Question: I'm superimposing two images in R. One image is a boxplot (using 'boxplot()'), the other a scatterplot (using 'scatterplot()'). I noticed a discrepancy in the scale along the x-axis. (A) is the boxplot scale. (B) is for the scatterplot.

What I've been trying to do is re-scale (B) to suit (A). I note there is a condition called xlim in scatterplot. Tried it, didn't work. I've also noted this example came up as I was typing out the question: <URL>.
Tried it, didn't work.
How can I modify the x-axis to change the scale from 1.0, 1.5, 2.0, 2.5, 3.0 to simply 1,2,3.
In Stata, I'm aware you can specify the x-axis range, and then indicate the step-ups between. For example, the range may be 0-100, and each measurable point would be set to 10. So you'd end up with 10, 20,....,100.
My R code, as it stands, looks something like this:
'''
library(car)
boxplot(a,b,c)
par(new=T)
scatterplot(x, y, smooth=TRUE, boxplots=FALSE)
'''
I've tried modifying scatterplot as such without any success:
'''
scatterplot(x, y, smooth=TRUE, boxplots=FALSE, xlim=c(1,3))
'''
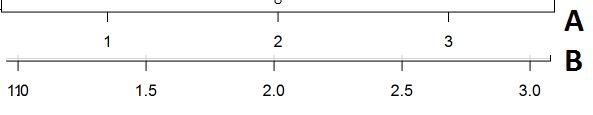
Answer: As mentioned in comments use 'as.factor', then xaxis should align. Here is 'ggplot' solution:
'''
#dummy data
dat1 <- data.frame(group=as.factor(rep(1:3,4)),
var=c(runif(12)))
dat2 <- data.frame(x=as.factor(1:3),y=runif(3))
library(ggplot2)
library(grid)
library(gridExtra)
#plot points on top of boxplot
ggplot(dat1,aes(group,var)) +
geom_boxplot() +
geom_point(aes(x,y),dat2)
'''

Plot as separate plots
'''
gg_boxplot <-
ggplot(dat1,aes(group,var)) +
geom_boxplot()
gg_point <-
ggplot(dat2,aes(x,y)) +
geom_point()
grid.arrange(gg_boxplot,gg_point,
ncol=1,
main="Plotting is easier with ggplot")
'''

Using xlim as suggested by @RuthgerRighart
'''
#dummy data - no factors
dat1 <- data.frame(group=rep(1:3,4),
var=c(runif(12)))
dat2 <- data.frame(x=1:3,y=runif(3))
par(mfrow=c(2,1))
boxplot(var~group,dat1,xlim=c(1,3))
plot(dat2$x,dat2$y,xlim=c(1,3))
'''